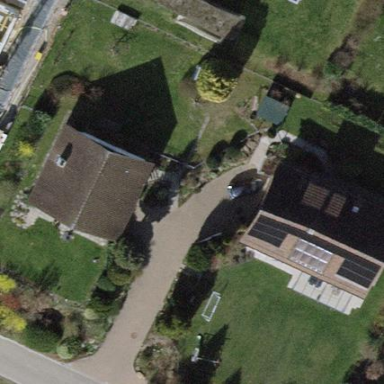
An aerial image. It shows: Detached building.